Field crop: tomato
Growth stage: 1
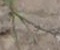
Species: cyperus